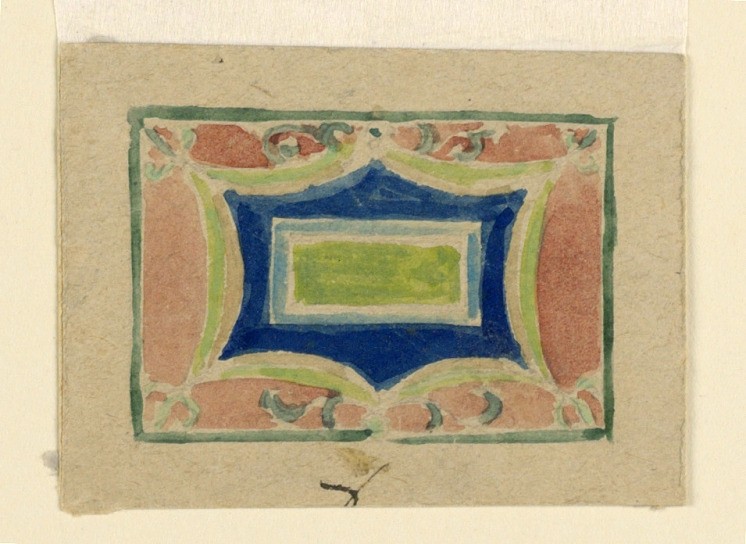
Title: Design for a Decorative Panel
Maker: John La Farge, American, 1835–1910
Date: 1880–1900
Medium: Graphite and watercolor on paper
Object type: Drawing
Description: Horizontal panel with a curved frame on a blue ground setting off a smaller green and blue-black panel. Verso: graphite sketch of a similar motif.